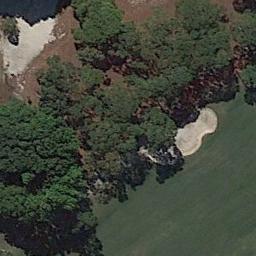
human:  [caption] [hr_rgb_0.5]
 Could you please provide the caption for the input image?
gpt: The golf course has a fairway, Some barrier trees and a sandpit .

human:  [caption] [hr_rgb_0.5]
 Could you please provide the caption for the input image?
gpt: There are three large bunkers and two paths .

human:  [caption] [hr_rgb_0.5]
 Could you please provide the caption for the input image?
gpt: There are many trees near the golf course .

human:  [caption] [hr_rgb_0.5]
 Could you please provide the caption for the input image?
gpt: There are several bunkers and many trees on a large green lawn on the golf course .

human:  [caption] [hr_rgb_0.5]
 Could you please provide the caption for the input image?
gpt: There are many green trees and a bunker on the golf course .